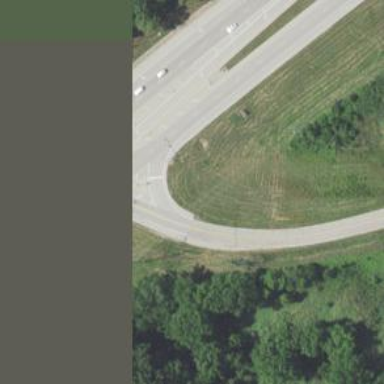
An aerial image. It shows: Trunk link road with asphalt surface.